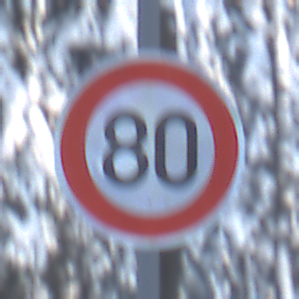
Verkehrszeichen: Geschwindigkeit80
Umgebung: Outdoor, Nature
Tageszeit: MorningAfternoon
Wetter: Clear
Licht: Natural
Jahreszeit: Winter
Kontrast: LowContrast